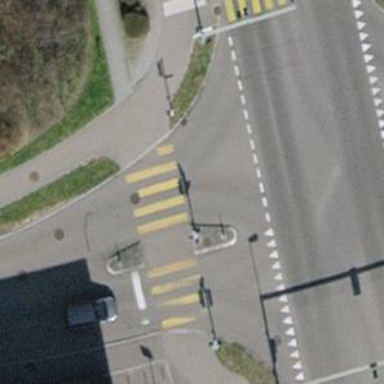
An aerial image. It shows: Crossing with traffic signals and central island.